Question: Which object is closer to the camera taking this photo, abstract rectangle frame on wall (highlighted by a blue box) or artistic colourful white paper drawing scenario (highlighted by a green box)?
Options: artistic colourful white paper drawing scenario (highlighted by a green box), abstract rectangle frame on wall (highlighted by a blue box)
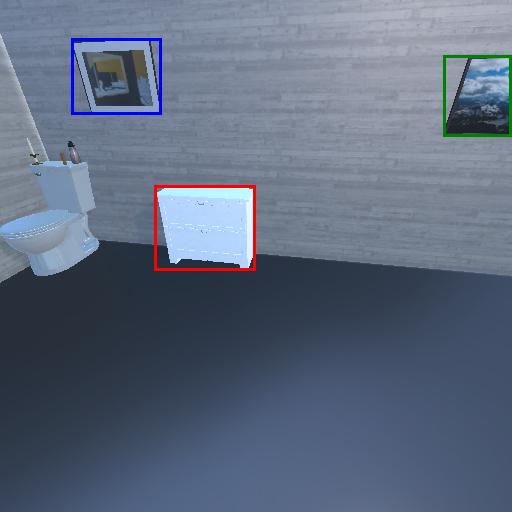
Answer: artistic colourful white paper drawing scenario (highlighted by a green box)